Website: home-depot
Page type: payment
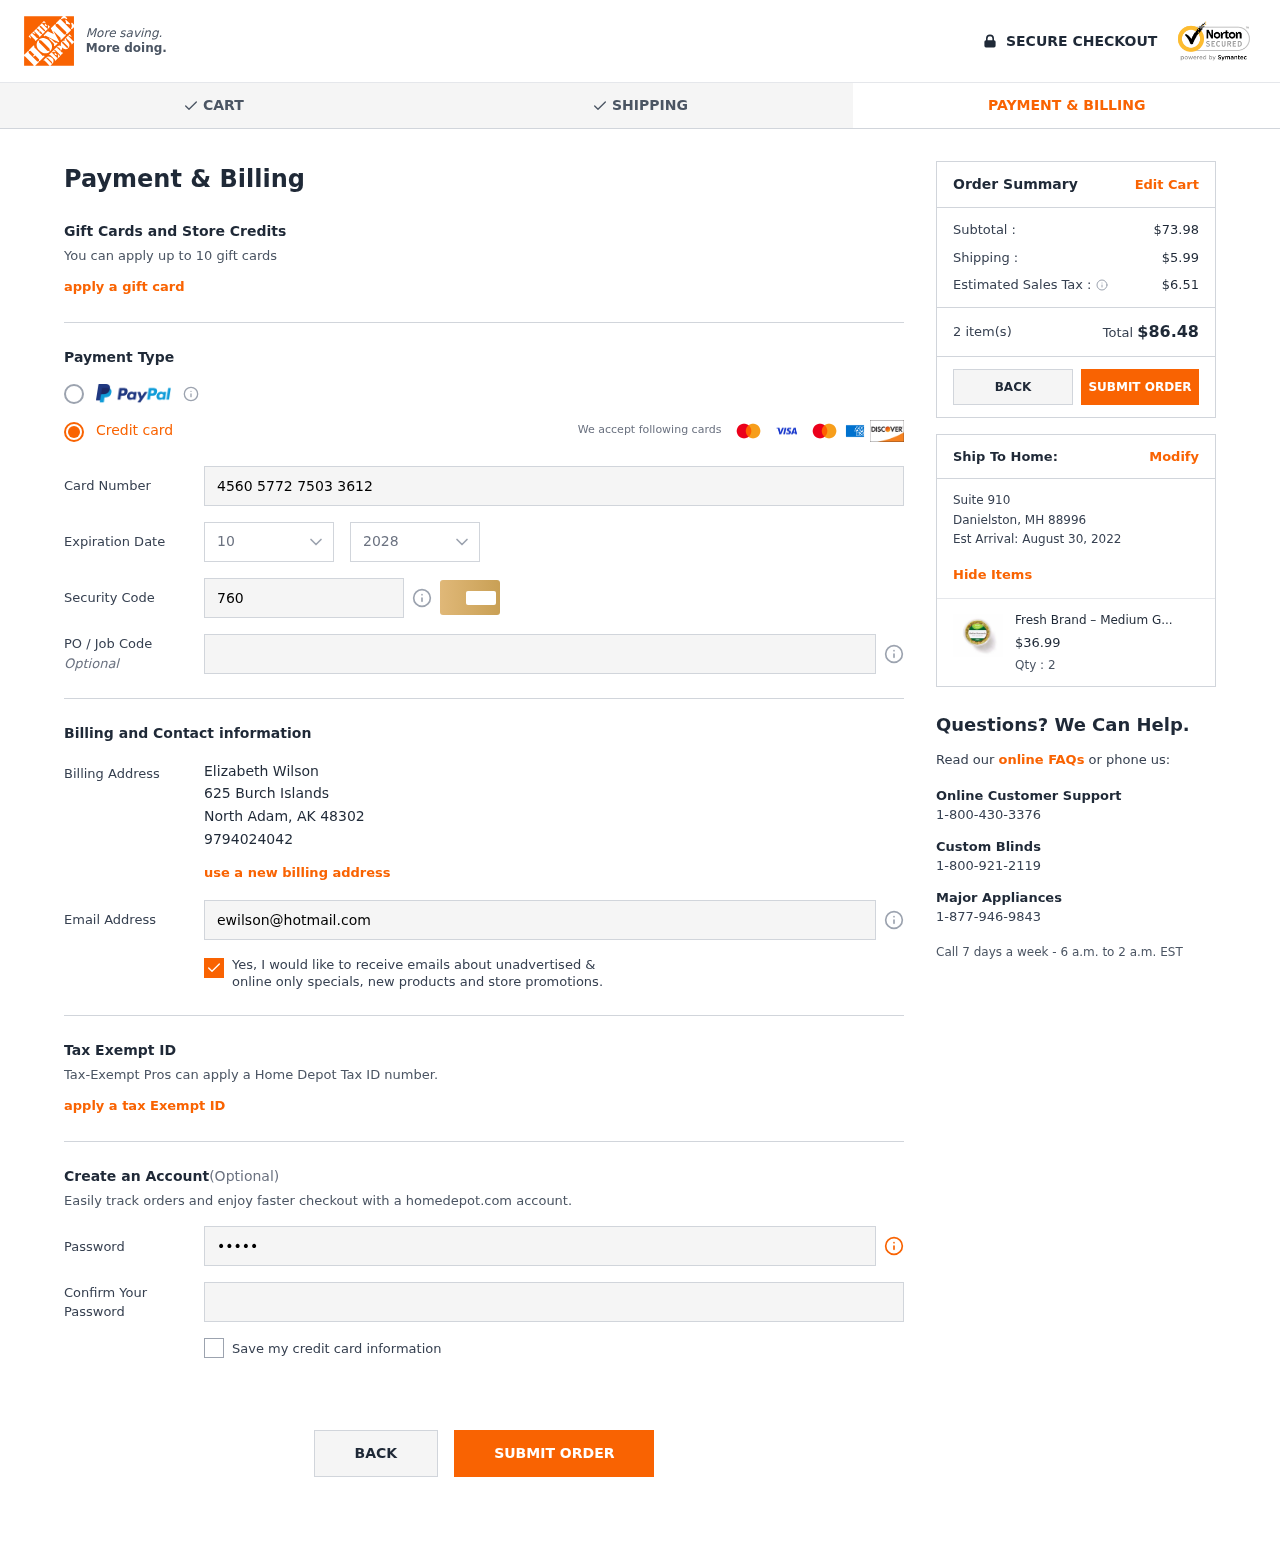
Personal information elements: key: PII_CARD_CVV
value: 760
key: PII_CARD_EXPIRY_MONTH
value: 10
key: PII_CARD_EXPIRY_YEAR
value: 28
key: PII_CARD_NUMBER
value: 4560 5772 7503 3612
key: PII_CITY
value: North Adam
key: PII_CITY2
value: Danielston
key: PII_EMAIL
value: ewilson@hotmail.com
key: PII_FULLNAME
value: Elizabeth Wilson
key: PII_PHONE
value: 9794024042
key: PII_POSTCODE
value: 48302
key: PII_POSTCODE2
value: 88996
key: PII_STATE_ABBR
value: AK
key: PII_STATE_ABBR2
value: MH
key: PII_STREET
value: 625 Burch Islands
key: PII_STREET2
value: Suite 910
Product elements: key: PRODUCT1_NAME
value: Fresh Brand – Medium Guacamole, 18 oz
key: PRODUCT1_PRICE
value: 36.99
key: PRODUCT1_QUANTITY
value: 2
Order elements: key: ORDER_SUBTOTAL
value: $73.98
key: ORDER_SHIPPING_COST
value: $5.99
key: ORDER_TAX
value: $6.51
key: ORDER_NUM_ITEMS
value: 2 item(s)
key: ORDER_TOTAL
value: $86.48
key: ORDER_DELIVERY_DATE
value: August 30, 2022